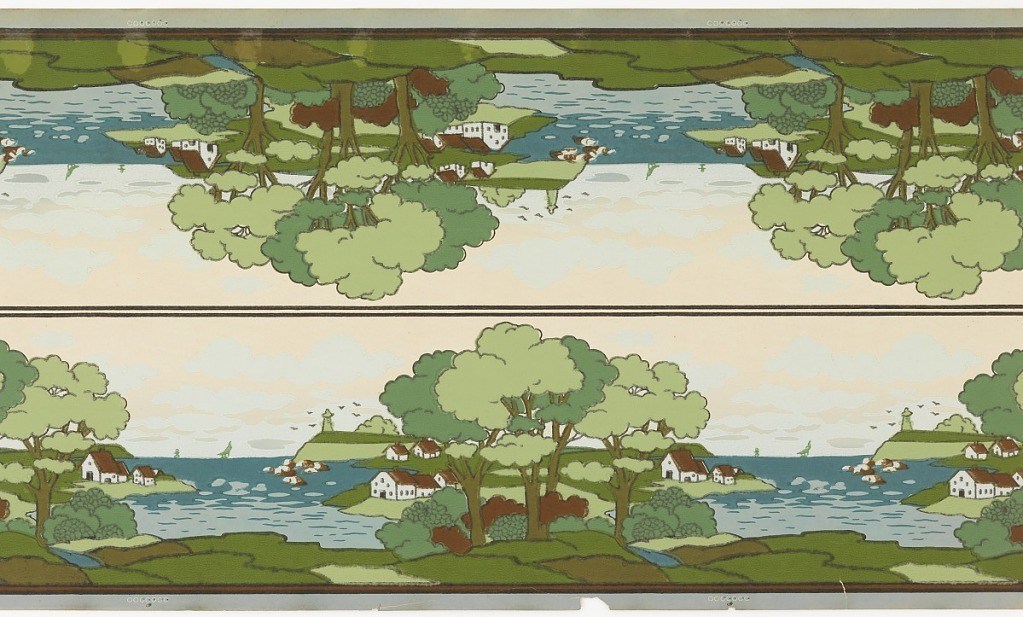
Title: Frieze
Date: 1905–1915
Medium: Machine-printed paper
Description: Printed two across. Landscape frieze with harbor view, boats, and lighthouse. Houses and trees on island or peninsula.